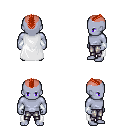
a pixel art fantasy rpg character, male body template, dark elf, purple skin, white cape, metal pants, red short mohawk hairstyle, white cloth bracers, four views (front, back, left, right), 2x2 character sprite sheet, small pixel art, hard edges, no anti-aliasing